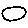
Label: circle